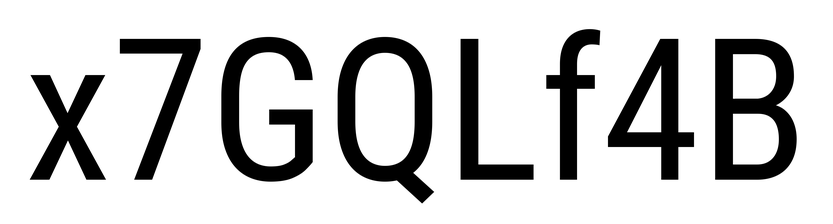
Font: Roboto_Condensed_Regular